Interaction volume radius: 5 \u00c5
Interaction volume height: 50 \u00c5
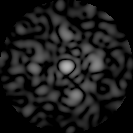
Disorder parameter: 0.8474